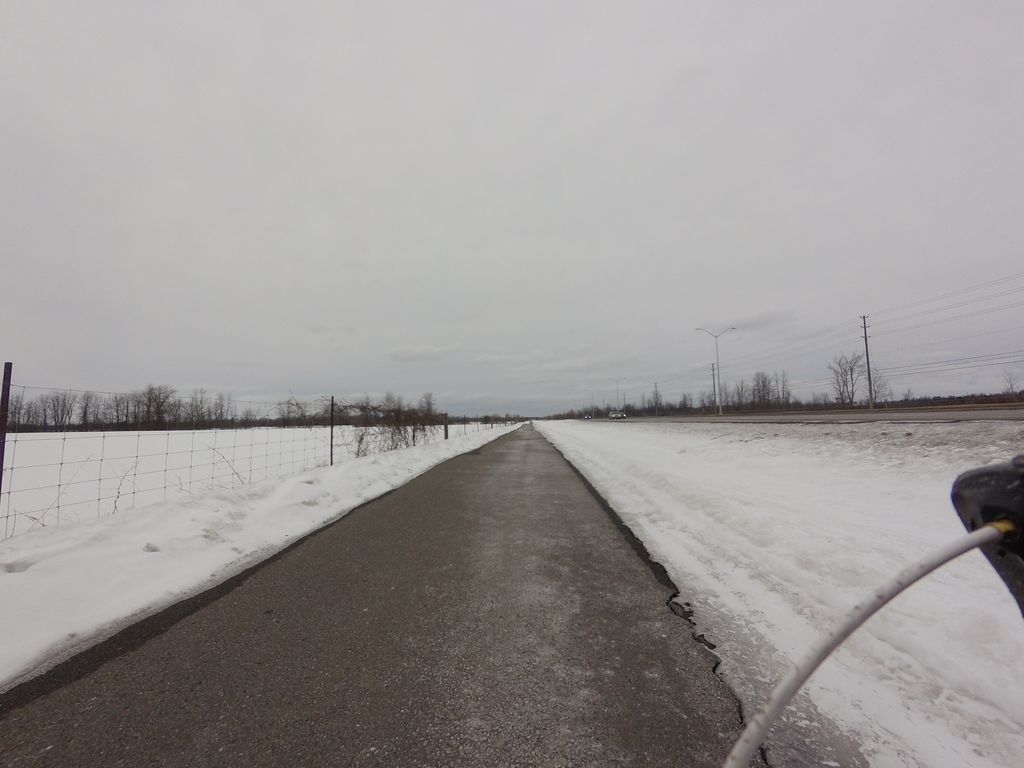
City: ottawa-gatineau